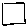
Label: square